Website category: auto
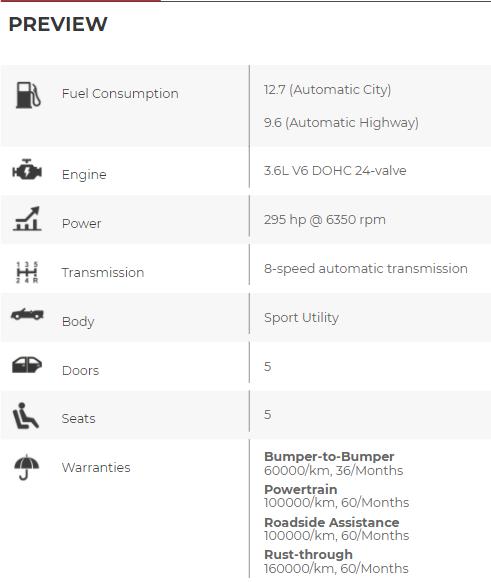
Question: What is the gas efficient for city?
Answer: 12.7 (Automatic City)

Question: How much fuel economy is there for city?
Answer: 12.7 (Automatic City)

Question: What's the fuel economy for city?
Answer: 12.7 (Automatic City)

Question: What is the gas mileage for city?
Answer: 12.7 (Automatic City)

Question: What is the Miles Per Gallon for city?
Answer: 12.7 (Automatic City)

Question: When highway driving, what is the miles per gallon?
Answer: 9.6 (Automatic Highway)

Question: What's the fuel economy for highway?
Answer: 9.6 (Automatic Highway)

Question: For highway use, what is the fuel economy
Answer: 9.6 (Automatic Highway)

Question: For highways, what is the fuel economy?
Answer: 9.6 (Automatic Highway)

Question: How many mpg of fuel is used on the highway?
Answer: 9.6 (Automatic Highway)

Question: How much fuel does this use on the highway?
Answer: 9.6 (Automatic Highway)

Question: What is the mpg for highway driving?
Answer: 9.6 (Automatic Highway)

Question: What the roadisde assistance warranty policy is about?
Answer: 100000/km, 60/Months

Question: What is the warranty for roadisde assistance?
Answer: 100000/km, 60/Months

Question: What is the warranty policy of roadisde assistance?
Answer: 100000/km, 60/Months

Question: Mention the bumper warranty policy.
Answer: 60000/km, 36/Months

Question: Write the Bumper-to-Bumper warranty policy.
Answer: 60000/km, 36/Months

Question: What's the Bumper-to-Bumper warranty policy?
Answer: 60000/km, 36/Months

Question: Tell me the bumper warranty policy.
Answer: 60000/km, 36/Months

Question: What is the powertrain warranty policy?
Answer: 100000/km, 60/Months

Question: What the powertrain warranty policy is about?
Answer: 100000/km, 60/Months

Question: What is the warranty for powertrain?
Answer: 100000/km, 60/Months